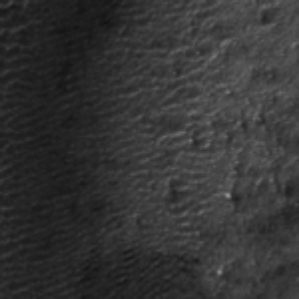
Label: frost